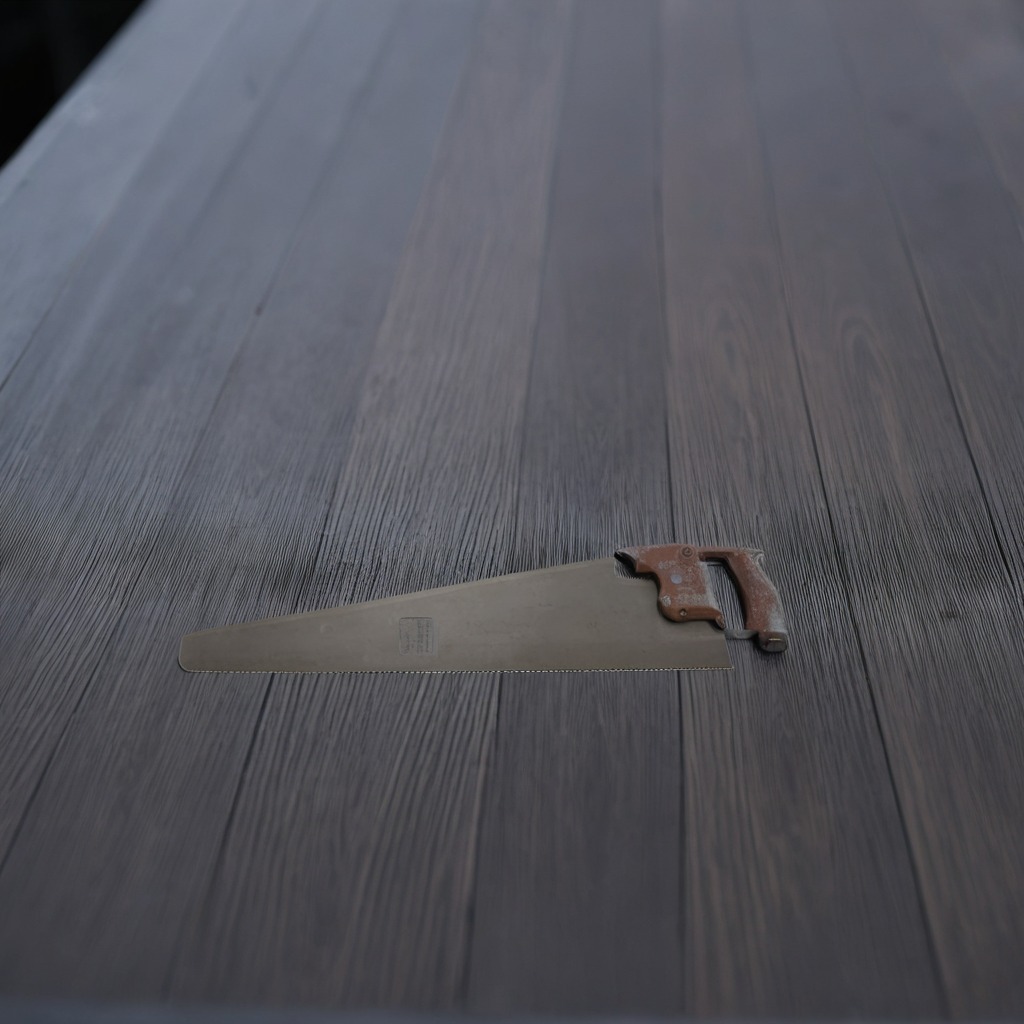
A handheld metal saw is lying on the old table with faint burn marks in a small garage at twilight.